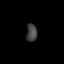
Tissue: lung
Cell type: Endothelial cells
Senescence score: 0.5694
Nuclear area (px): 188
Mean DAPI intensity: 65.755